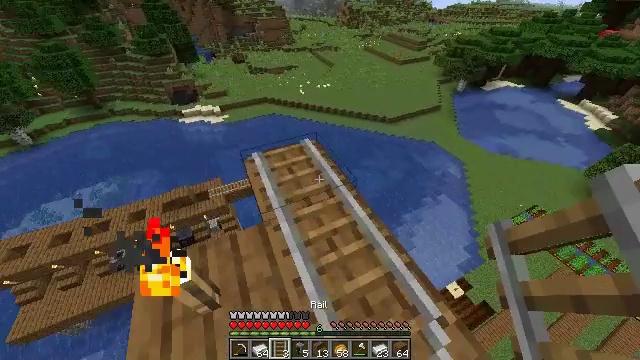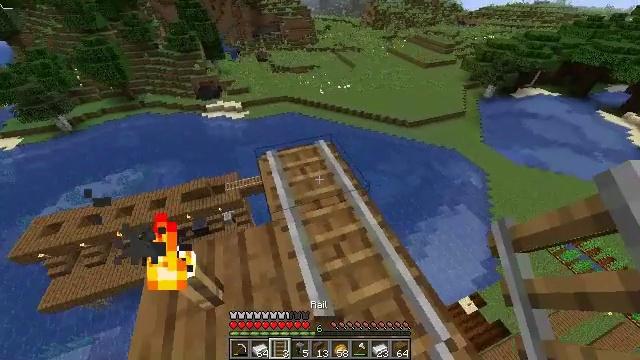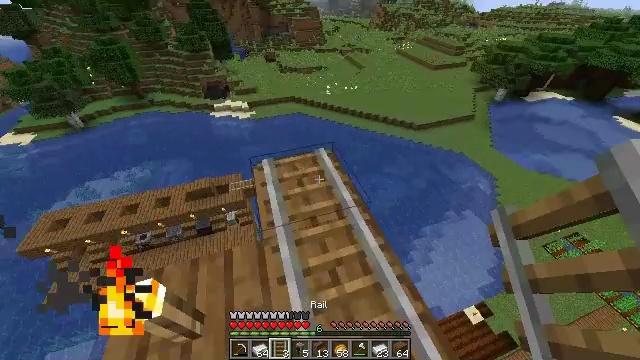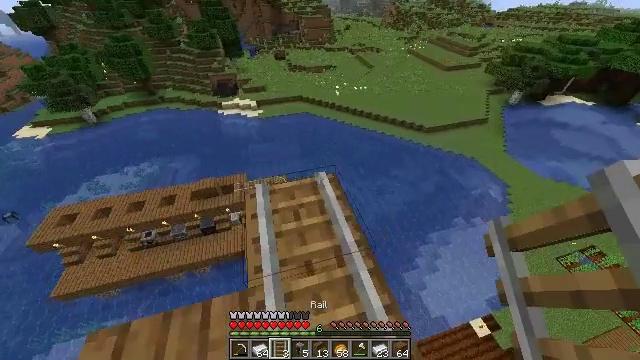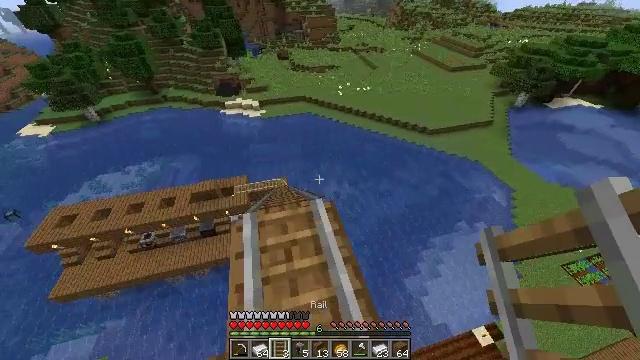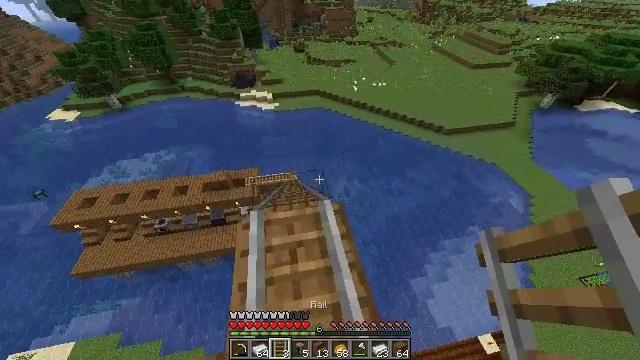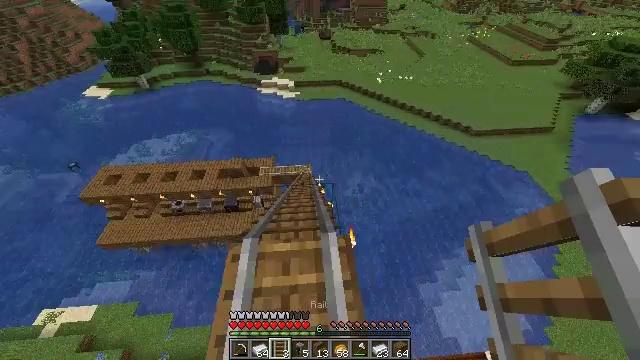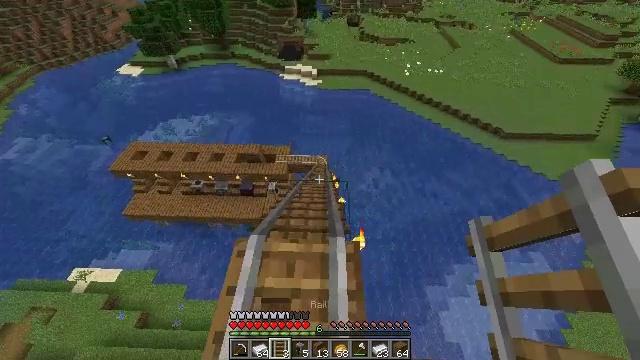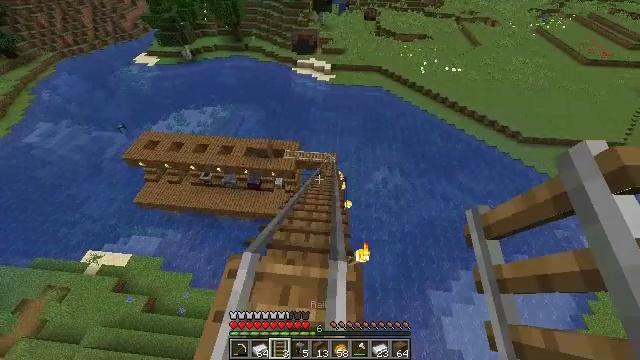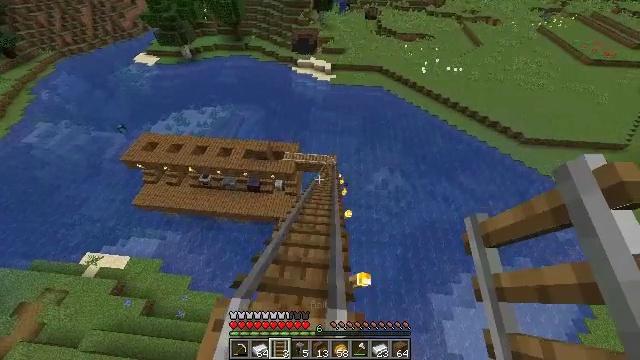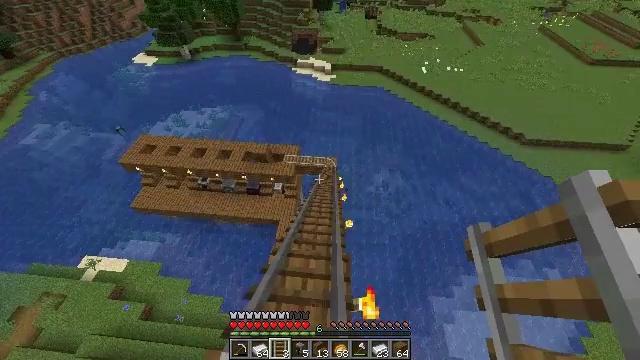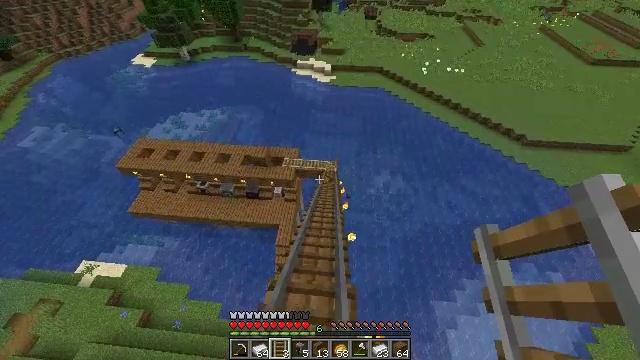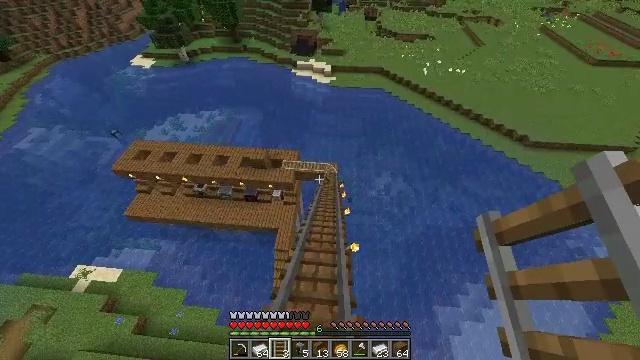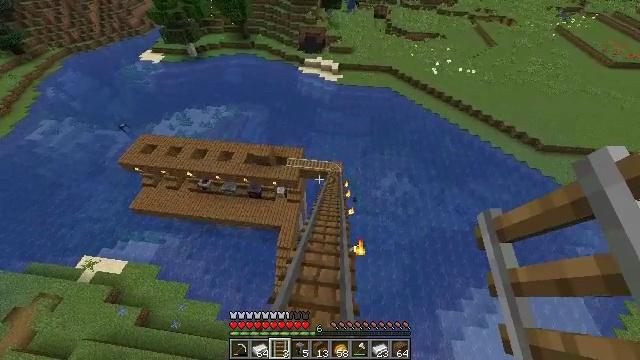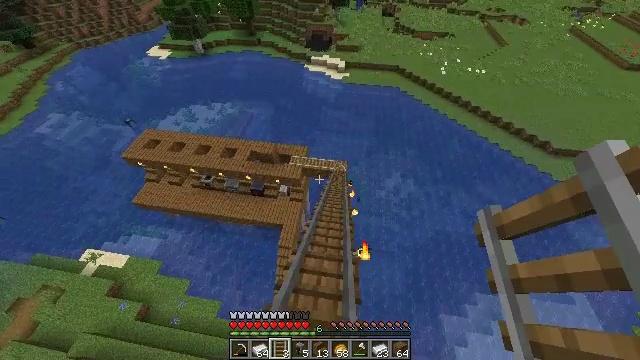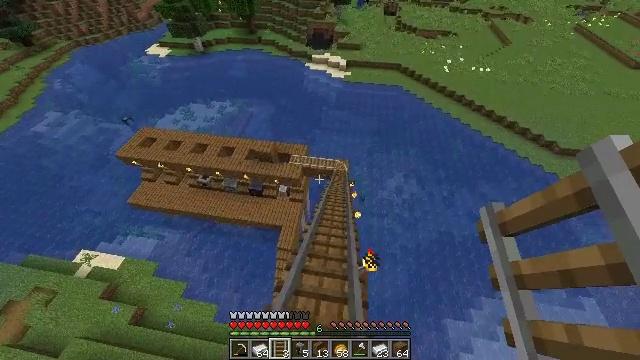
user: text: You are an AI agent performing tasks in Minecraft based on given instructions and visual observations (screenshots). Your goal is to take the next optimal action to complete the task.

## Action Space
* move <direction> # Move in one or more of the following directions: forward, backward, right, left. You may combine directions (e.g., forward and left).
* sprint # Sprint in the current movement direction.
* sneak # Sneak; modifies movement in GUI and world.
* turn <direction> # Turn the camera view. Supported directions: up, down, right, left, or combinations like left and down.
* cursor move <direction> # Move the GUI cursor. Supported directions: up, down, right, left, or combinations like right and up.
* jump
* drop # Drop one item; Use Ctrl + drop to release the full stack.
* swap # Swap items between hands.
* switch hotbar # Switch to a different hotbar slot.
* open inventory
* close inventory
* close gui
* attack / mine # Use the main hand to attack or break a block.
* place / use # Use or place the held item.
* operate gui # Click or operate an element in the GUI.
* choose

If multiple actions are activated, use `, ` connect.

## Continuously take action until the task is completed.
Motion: motion action
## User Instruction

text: Break spruce planks from a structure.
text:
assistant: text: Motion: move forward, turn left
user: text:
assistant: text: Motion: move forward, turn left
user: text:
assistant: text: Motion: move forward, turn left
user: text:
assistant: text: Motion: move forward
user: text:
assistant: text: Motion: move forward, sprint, turn left and down
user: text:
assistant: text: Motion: move forward, sprint, turn left and down
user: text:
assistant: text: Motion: move forward, sprint, turn left and down
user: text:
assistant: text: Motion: move forward, sprint, turn left and down
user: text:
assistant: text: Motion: move forward
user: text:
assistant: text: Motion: move forward
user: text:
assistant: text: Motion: move forward, sprint
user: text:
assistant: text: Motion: move forward, sprint
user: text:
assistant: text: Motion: move forward, sprint, turn left
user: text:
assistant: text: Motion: move forward, sprint, turn left
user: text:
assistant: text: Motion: move forward
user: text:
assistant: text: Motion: move forward, sprint
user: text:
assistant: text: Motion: move forward, sprint
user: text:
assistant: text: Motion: move forward, sprint
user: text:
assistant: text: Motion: move forward, sprint, turn right
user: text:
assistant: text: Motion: move forward, turn right
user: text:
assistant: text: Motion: move forward
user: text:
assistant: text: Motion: move forward, sprint
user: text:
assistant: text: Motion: move forward, sprint
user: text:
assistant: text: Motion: move forward, sprint, turn right
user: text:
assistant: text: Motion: move forward, sprint
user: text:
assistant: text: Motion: move forward
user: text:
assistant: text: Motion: move forward, turn right
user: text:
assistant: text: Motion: move forward
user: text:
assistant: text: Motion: move forward, sprint
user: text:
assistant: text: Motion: move forward, sprint